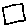
Label: square